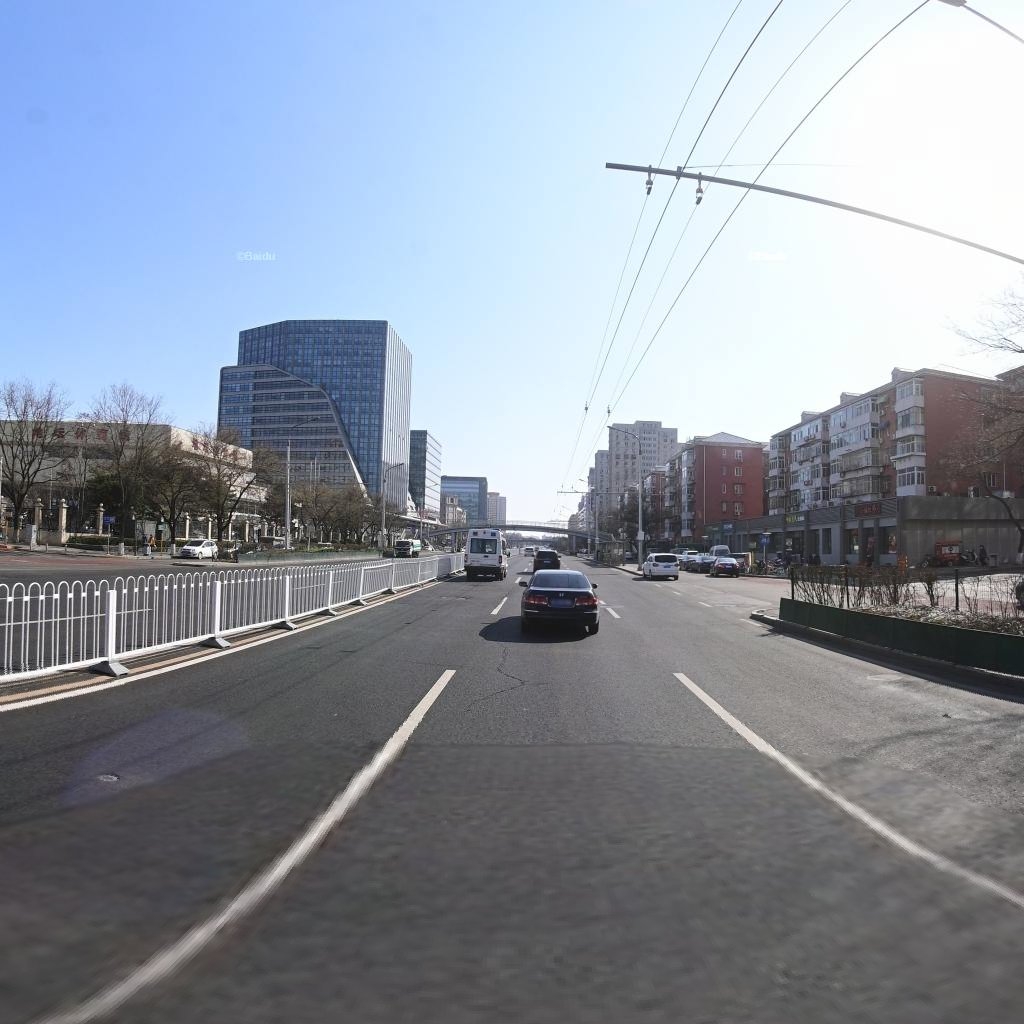
Region: Dongcheng
Road damage annotations: longitudinal crack, pothole, manhole cover